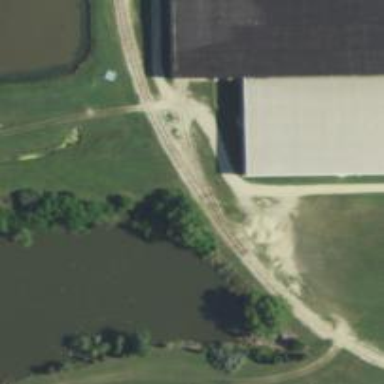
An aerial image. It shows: Railway siding with rails.